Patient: sex M, age 32
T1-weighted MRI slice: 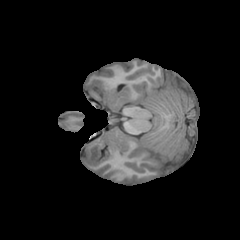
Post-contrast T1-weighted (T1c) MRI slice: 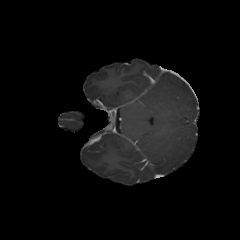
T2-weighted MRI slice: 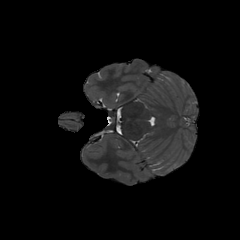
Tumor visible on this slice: no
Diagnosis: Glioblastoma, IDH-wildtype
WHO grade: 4